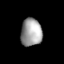
Tissue: lung
Cell type: Epithelial cells
Senescence score: 0.2412
Nuclear area (px): 574
Mean DAPI intensity: 159.801